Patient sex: F
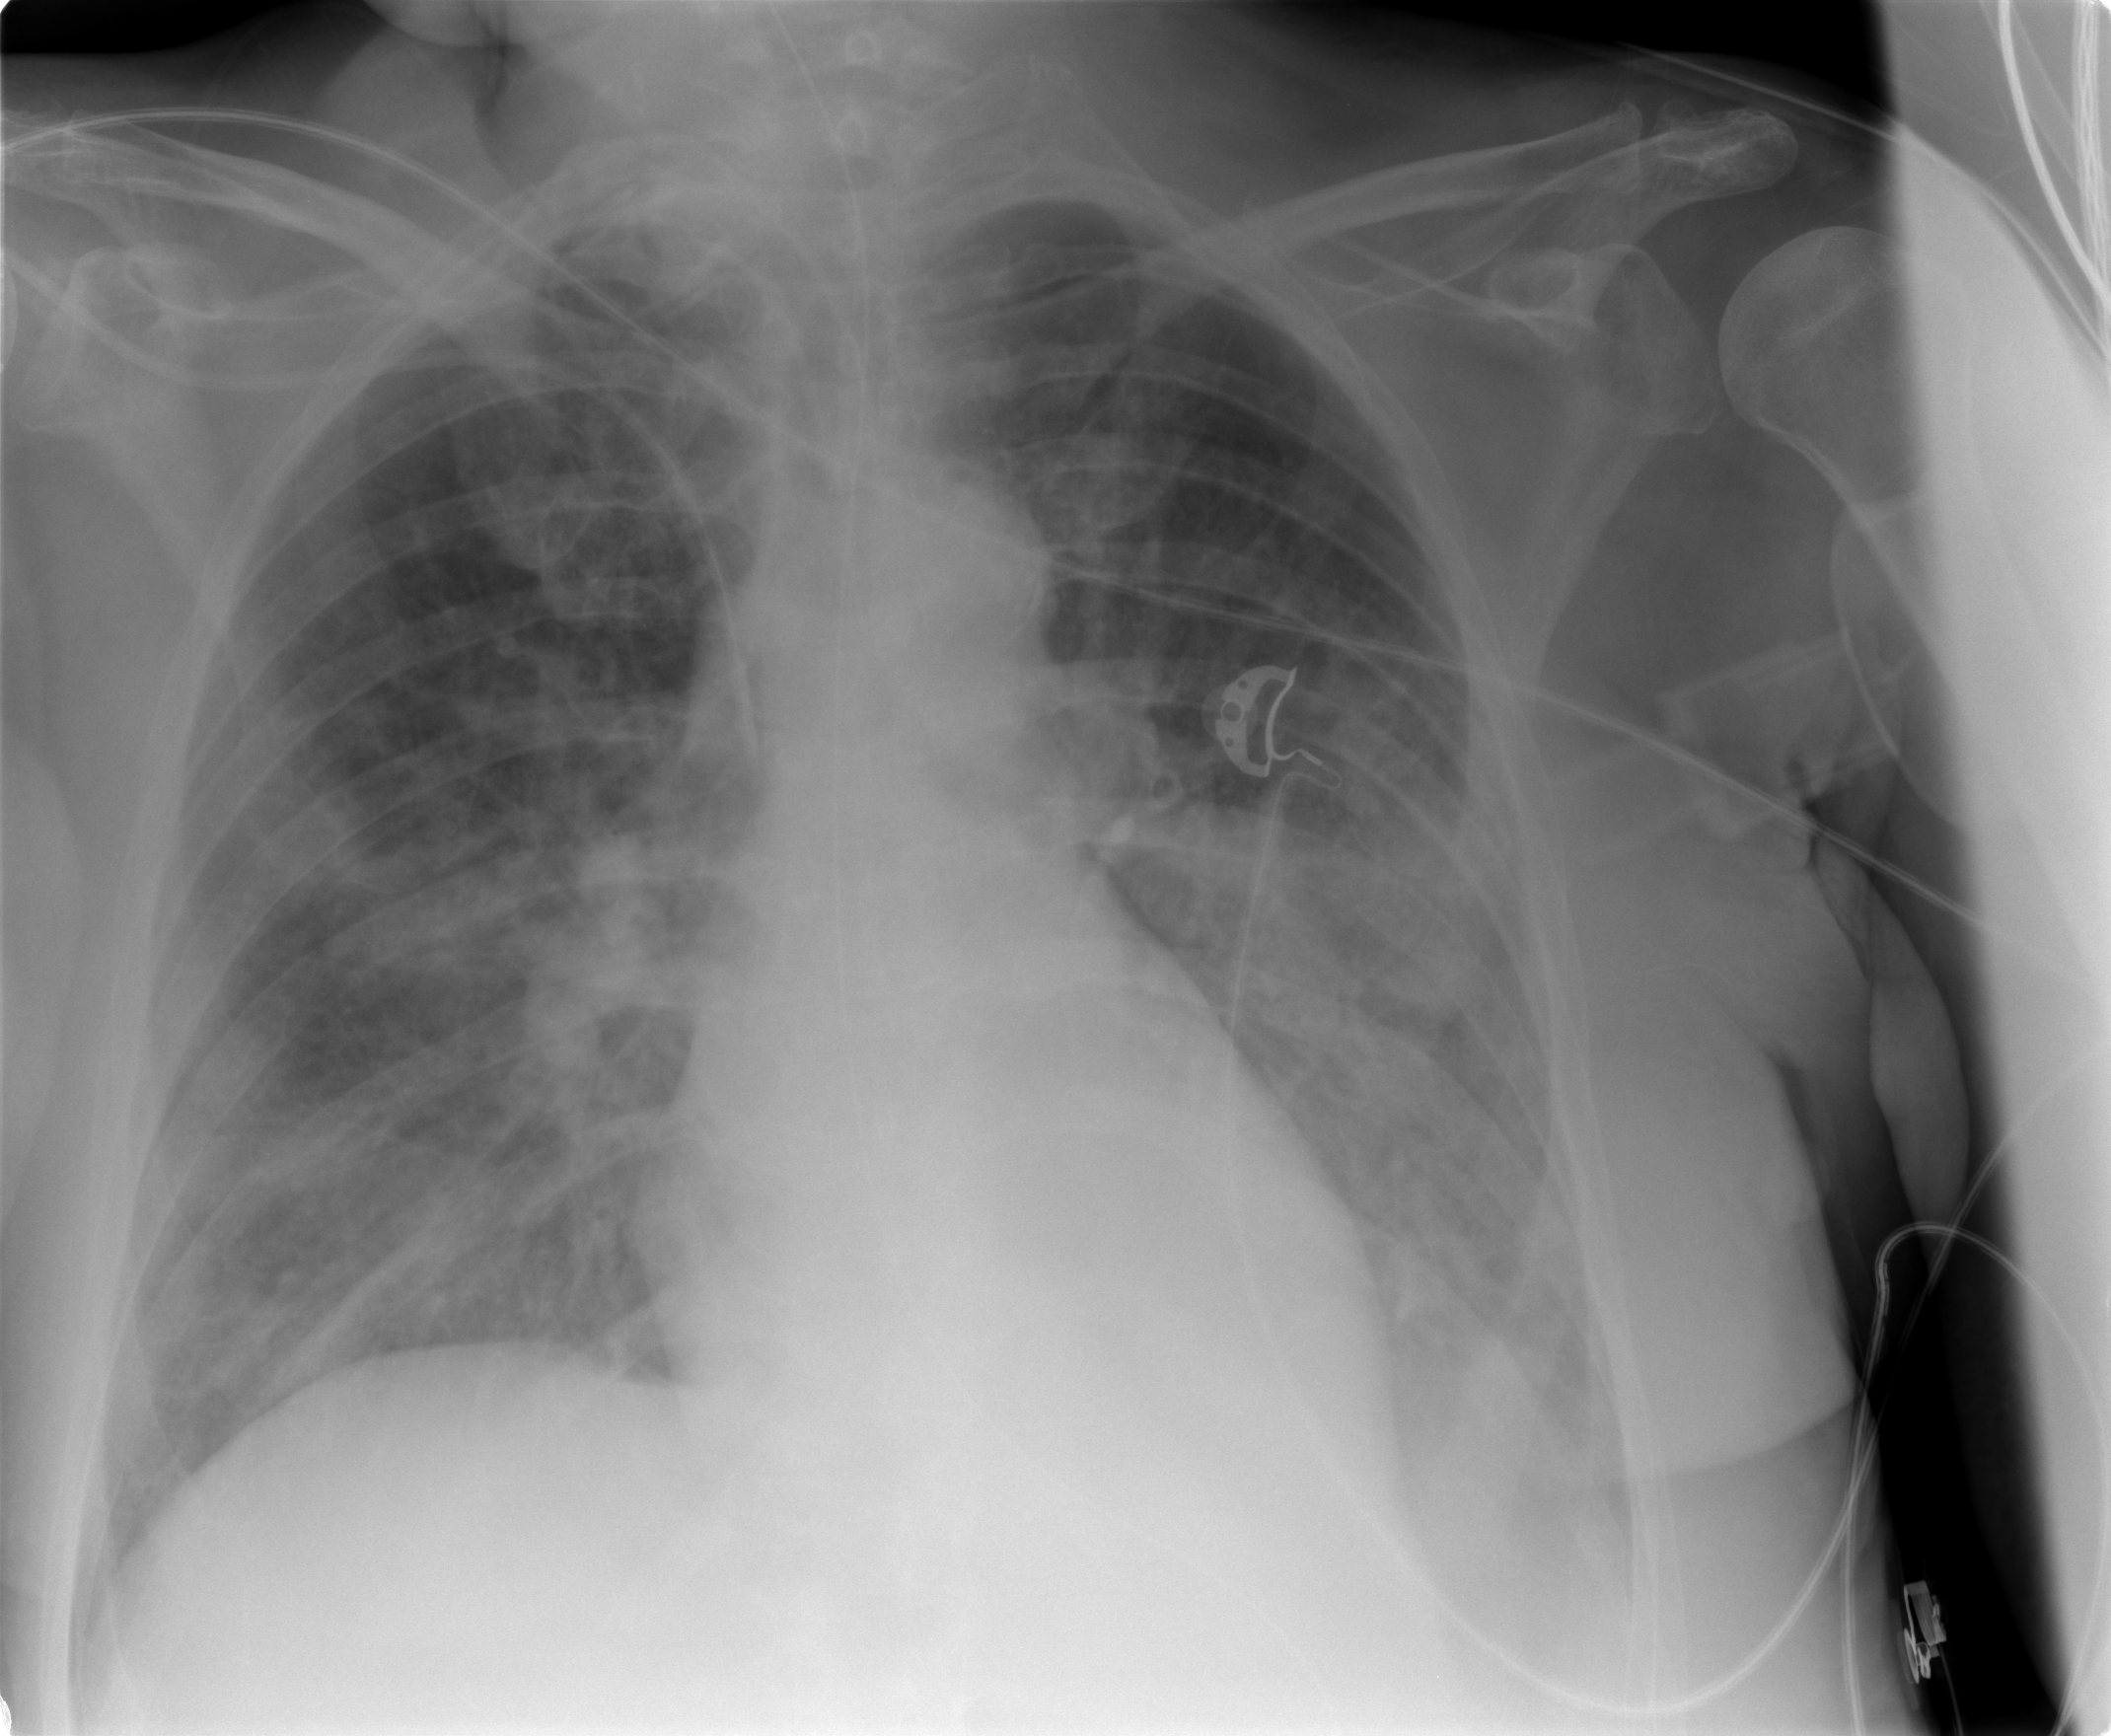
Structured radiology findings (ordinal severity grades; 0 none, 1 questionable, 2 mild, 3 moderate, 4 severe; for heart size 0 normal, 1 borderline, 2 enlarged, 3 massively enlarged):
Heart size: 0
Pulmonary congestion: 2
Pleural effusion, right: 2
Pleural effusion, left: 3
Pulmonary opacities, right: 3
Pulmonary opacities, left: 3
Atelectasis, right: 2
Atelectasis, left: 2